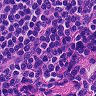
Metastatic tissue present: no